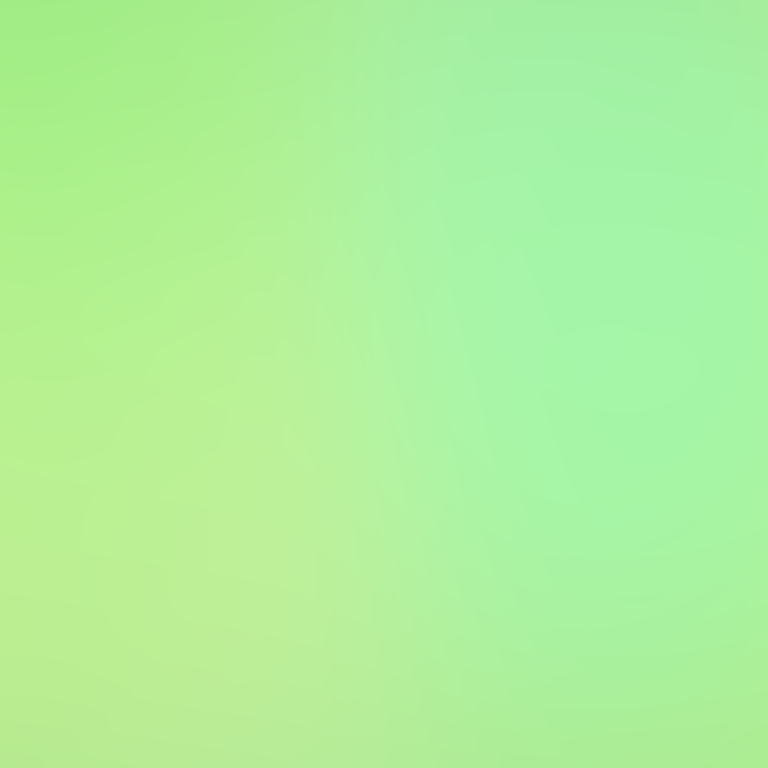
Abstract light effect, smooth gradient from soft green to light yellow, calm atmosphere, diffuse light, no room, no furniture, no objects.